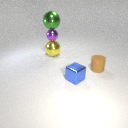
small brown rubber cylinder to the right of large yellow metal sphere